Field crop: maize
Growth stage: 2
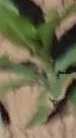
Species: maize